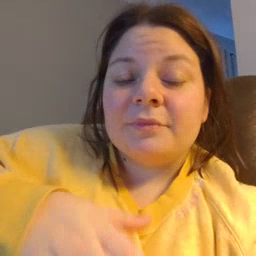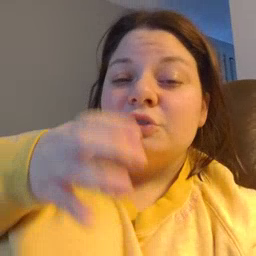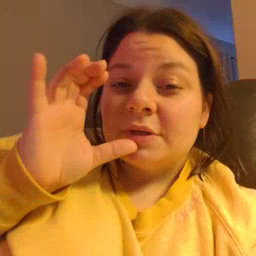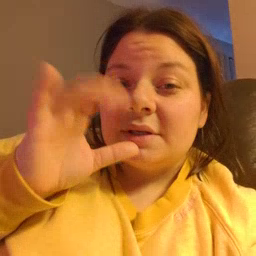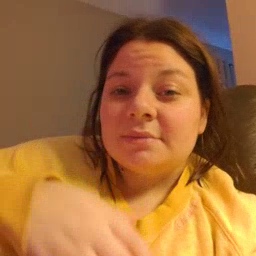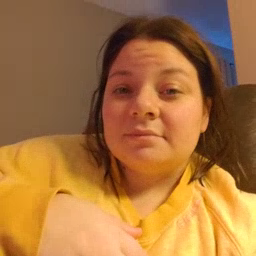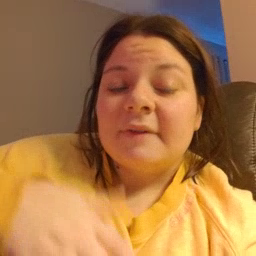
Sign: drink